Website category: auto
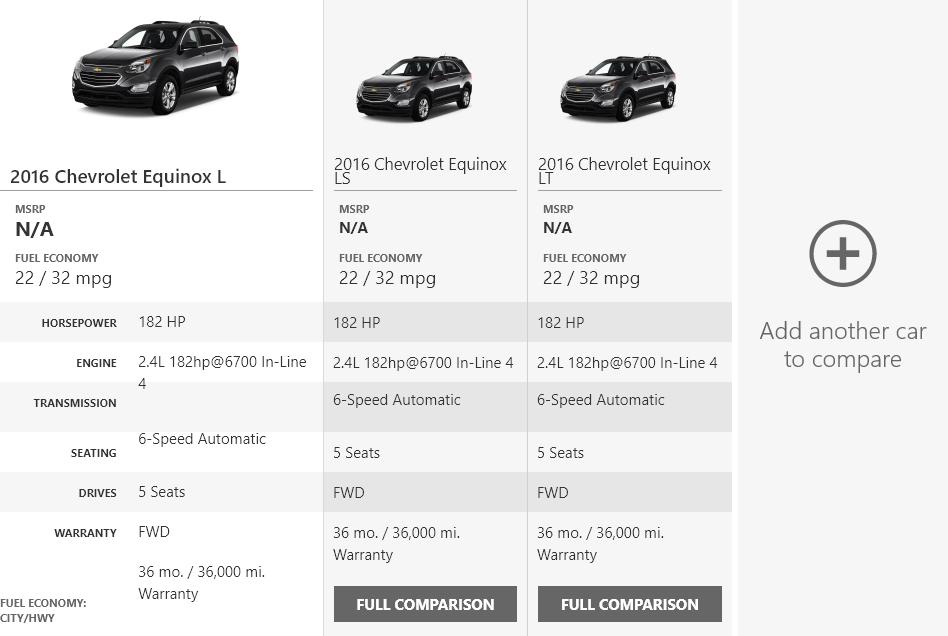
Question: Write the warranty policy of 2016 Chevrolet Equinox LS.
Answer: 36 mo. / 36,000 mi. Warranty

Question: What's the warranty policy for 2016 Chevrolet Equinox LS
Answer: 36 mo. / 36,000 mi. Warranty

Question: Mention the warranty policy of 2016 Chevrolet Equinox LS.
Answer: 36 mo. / 36,000 mi. Warranty

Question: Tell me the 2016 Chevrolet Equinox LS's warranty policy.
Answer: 36 mo. / 36,000 mi. Warranty